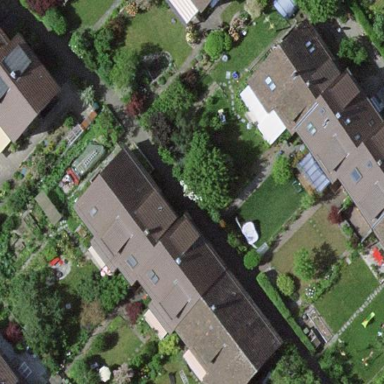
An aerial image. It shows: Terrace building.